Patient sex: M
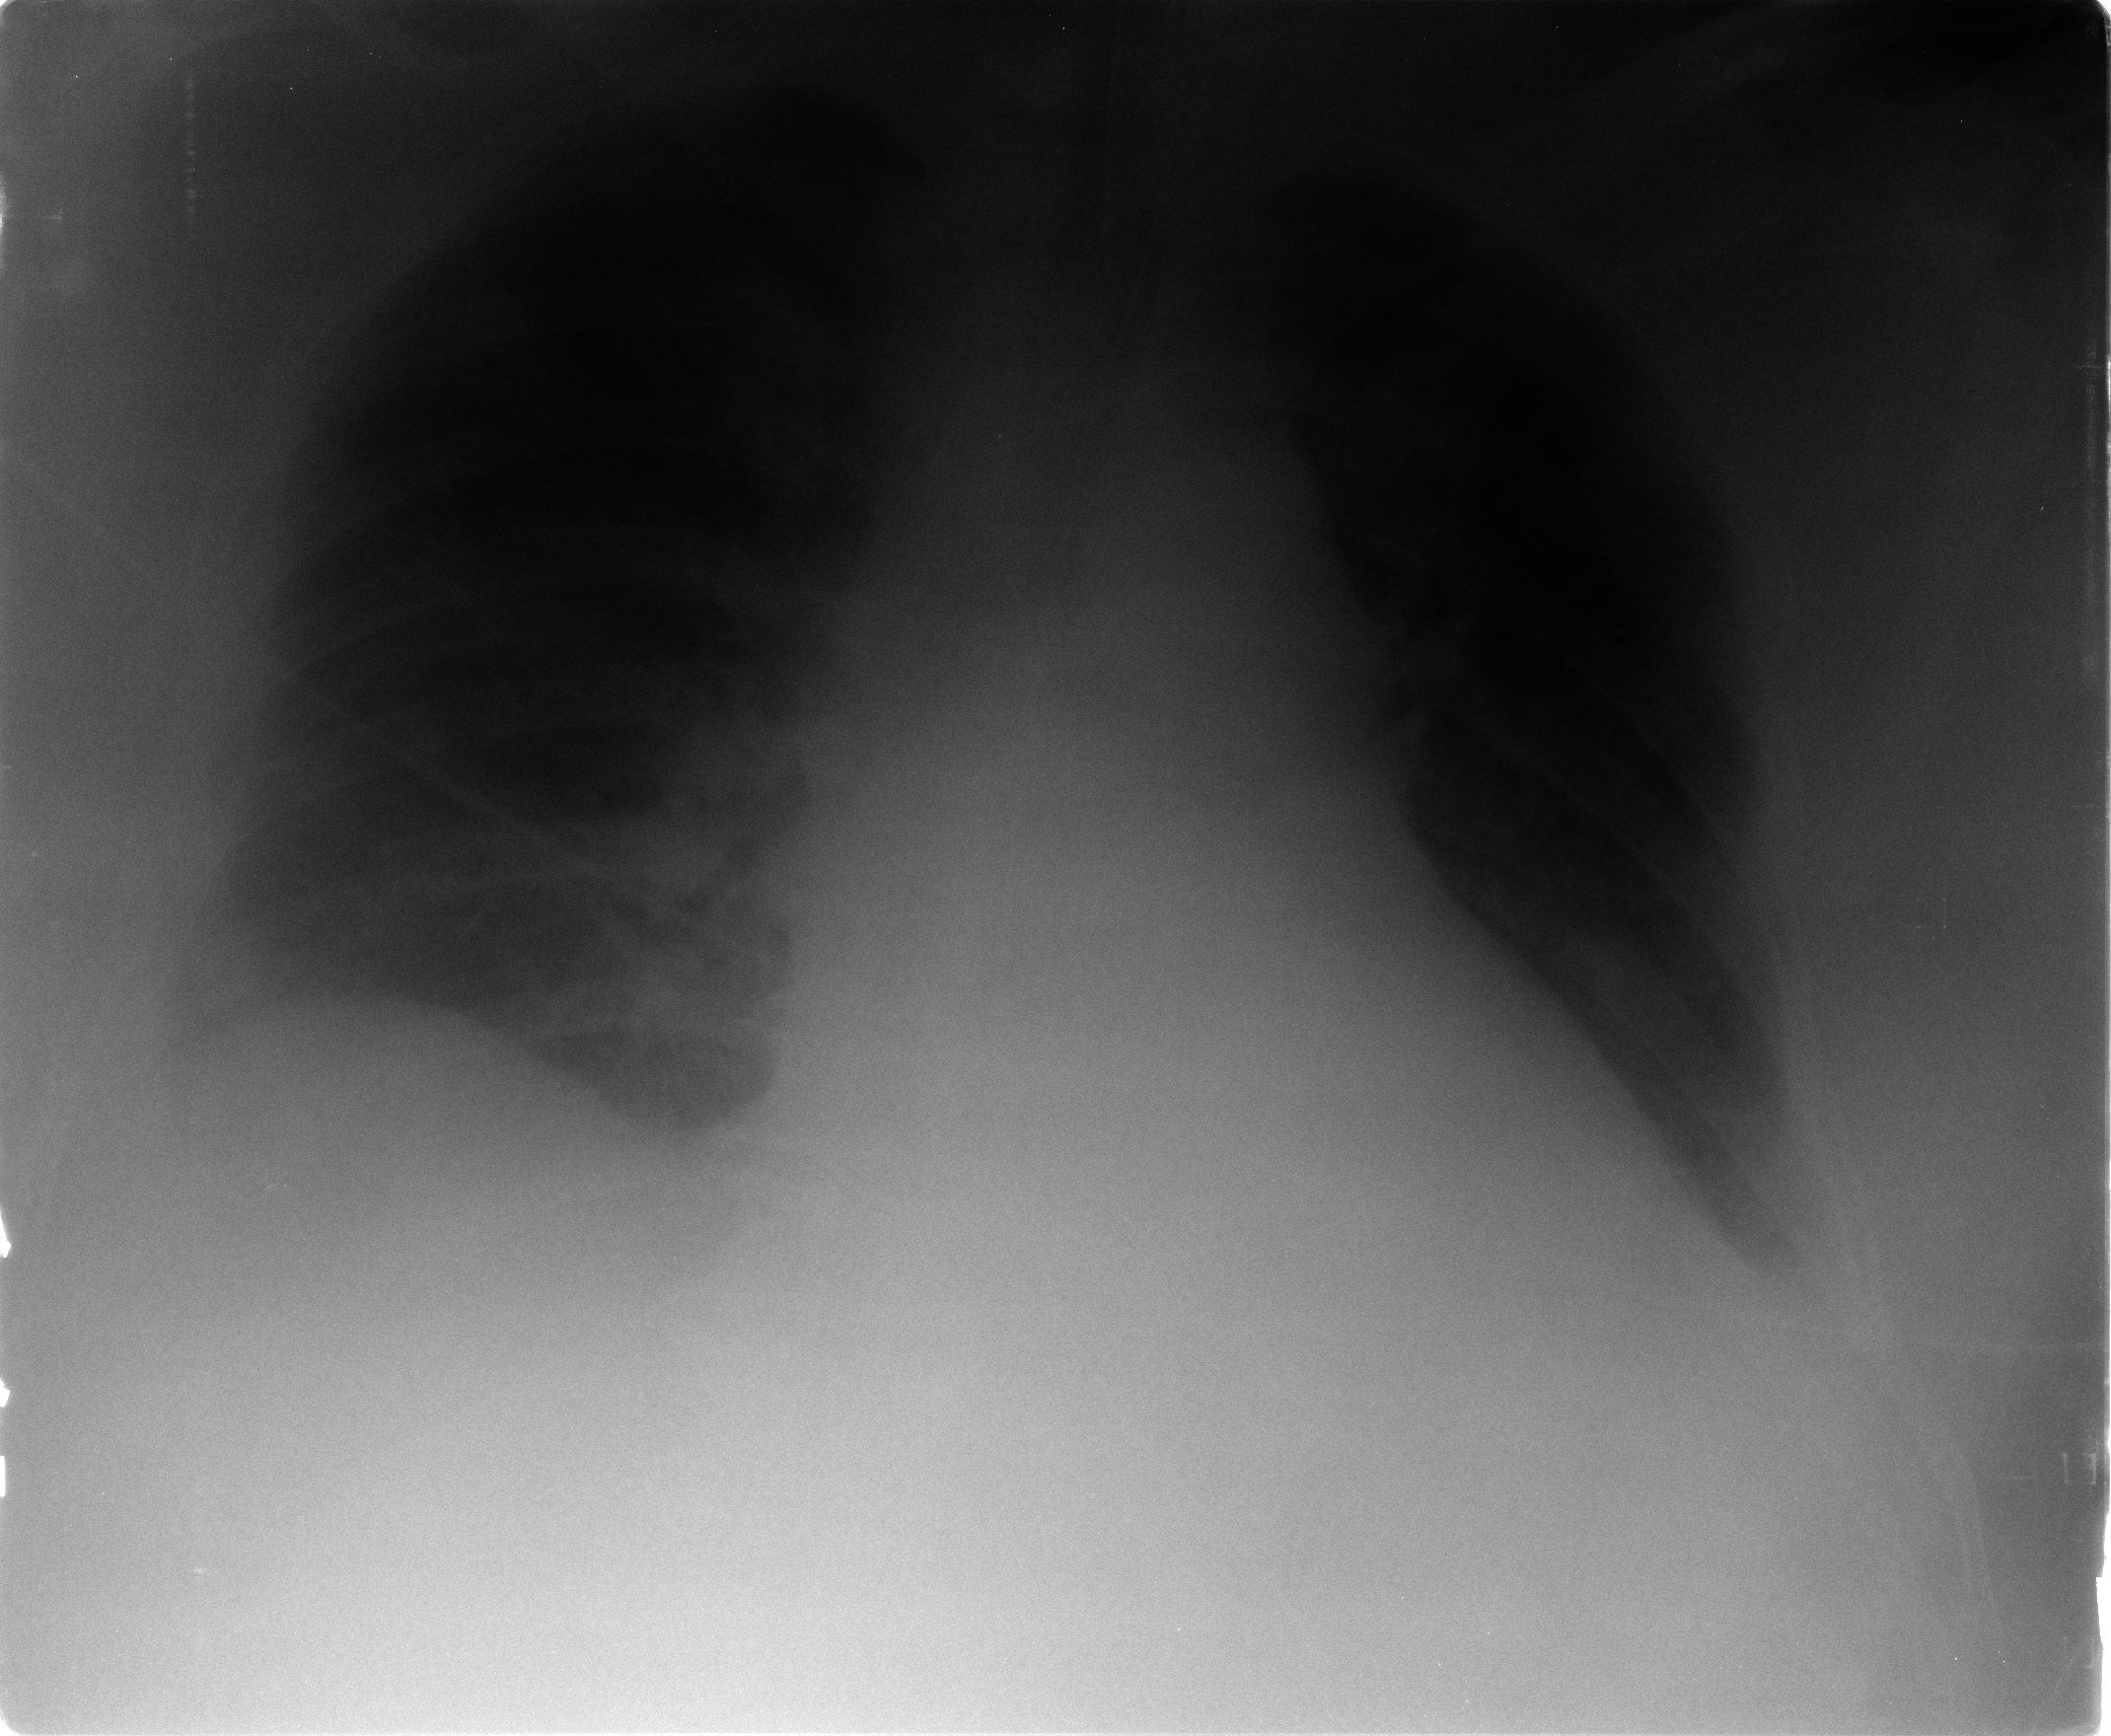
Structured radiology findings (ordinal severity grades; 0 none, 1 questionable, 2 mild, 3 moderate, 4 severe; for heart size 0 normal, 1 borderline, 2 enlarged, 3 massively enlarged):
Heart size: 2
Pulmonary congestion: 0
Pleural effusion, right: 0
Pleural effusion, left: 1
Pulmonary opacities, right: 0
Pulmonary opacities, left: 0
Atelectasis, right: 2
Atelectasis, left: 2